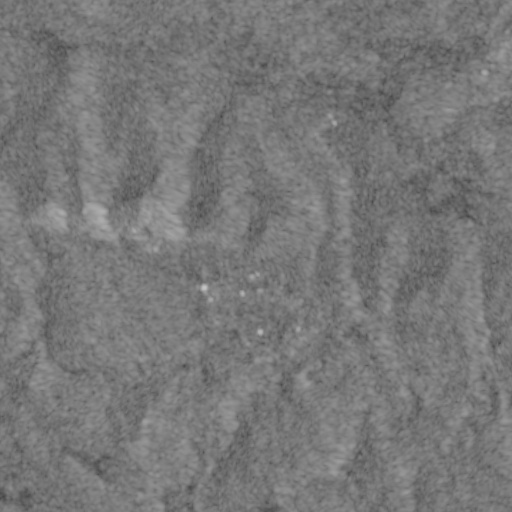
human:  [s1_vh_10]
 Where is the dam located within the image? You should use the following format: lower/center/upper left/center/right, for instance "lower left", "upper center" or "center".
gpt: The dam is located in the lower center of the image.
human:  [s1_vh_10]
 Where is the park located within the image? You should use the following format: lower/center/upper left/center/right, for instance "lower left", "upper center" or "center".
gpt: The park is located in the lower center of the image.
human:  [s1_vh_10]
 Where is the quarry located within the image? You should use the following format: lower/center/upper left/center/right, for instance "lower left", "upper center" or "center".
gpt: The quarry is located in the center left of the image.
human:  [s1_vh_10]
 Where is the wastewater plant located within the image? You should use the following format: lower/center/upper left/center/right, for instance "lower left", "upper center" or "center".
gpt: The wastewater plant is located in the upper right of the image.
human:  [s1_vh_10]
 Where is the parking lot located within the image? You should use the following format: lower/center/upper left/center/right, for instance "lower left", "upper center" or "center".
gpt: There is no parking lot in the image.

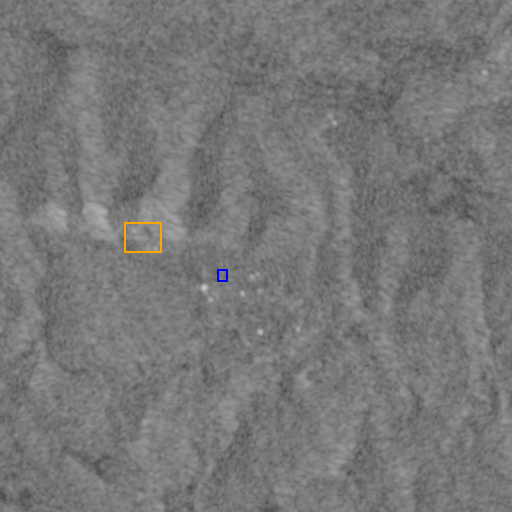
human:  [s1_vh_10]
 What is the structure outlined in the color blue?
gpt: The structure outlined in blue is a park.
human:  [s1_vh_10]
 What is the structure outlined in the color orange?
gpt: The structure outlined in orange is a quarry.
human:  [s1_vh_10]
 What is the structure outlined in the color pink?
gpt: There is no pink outline.